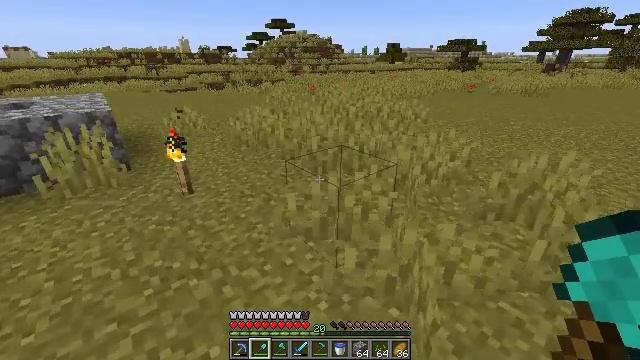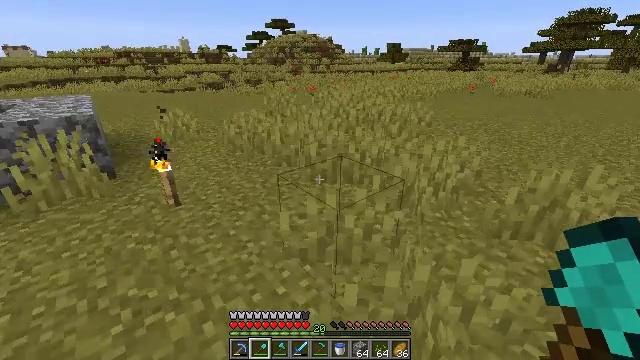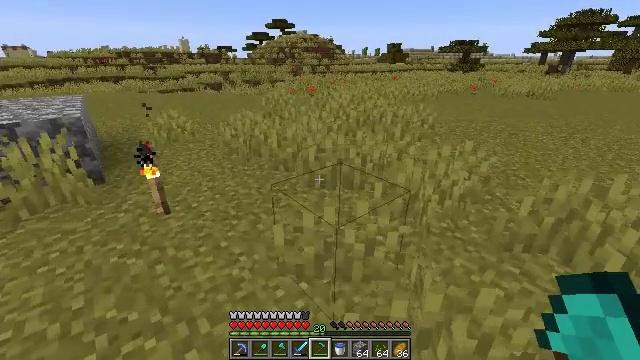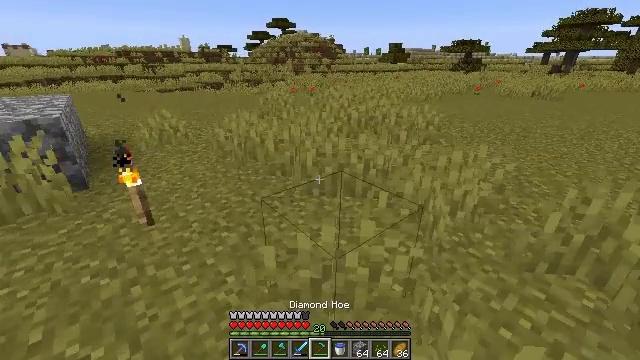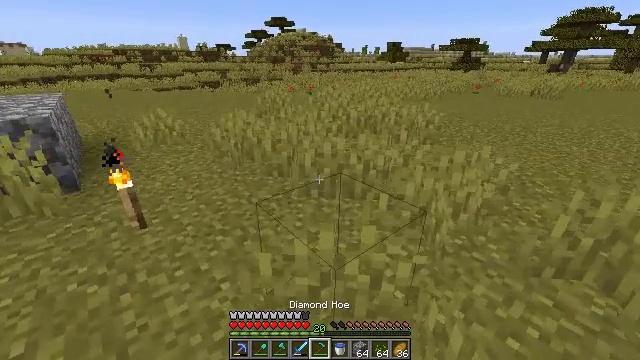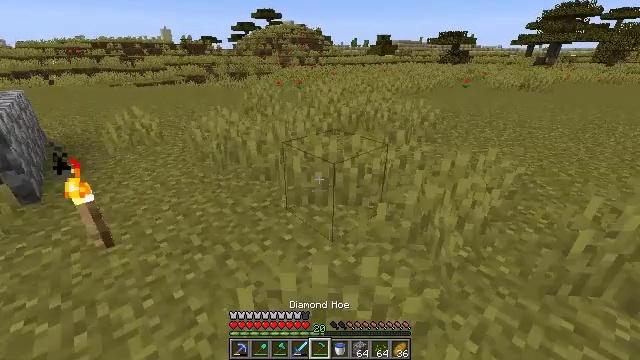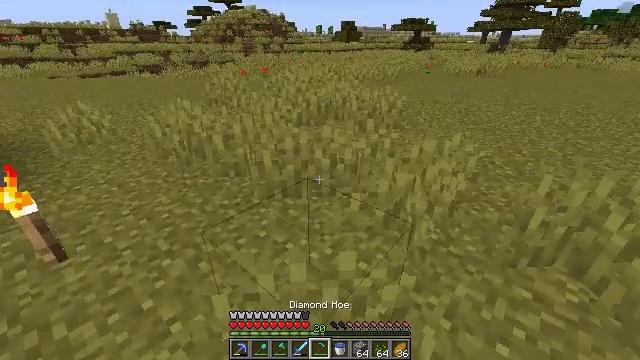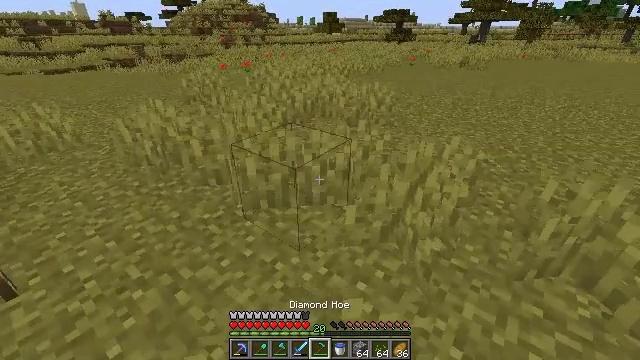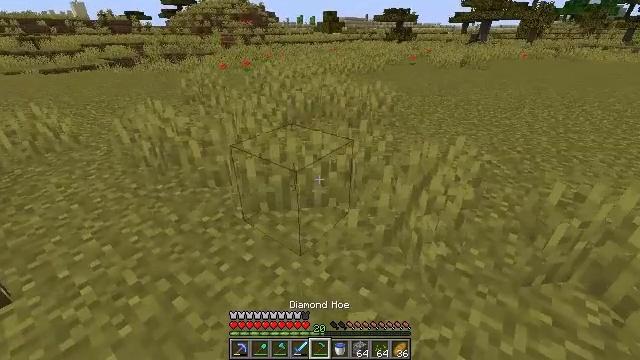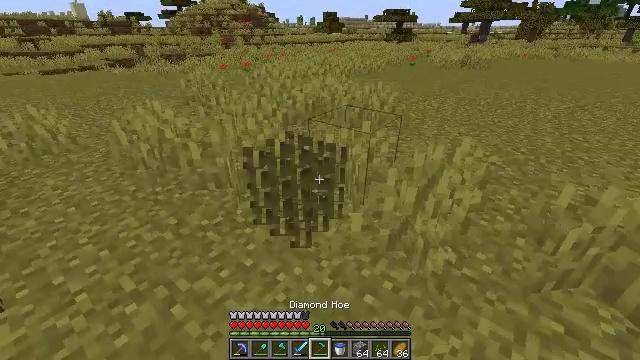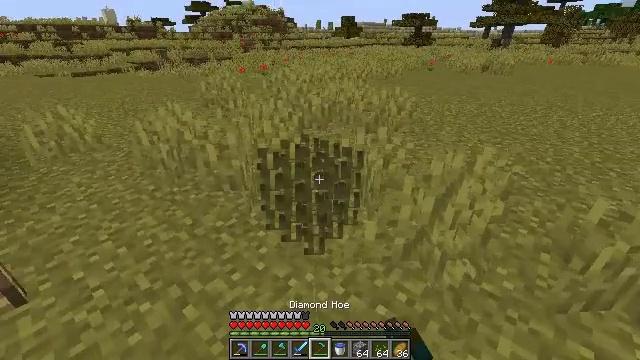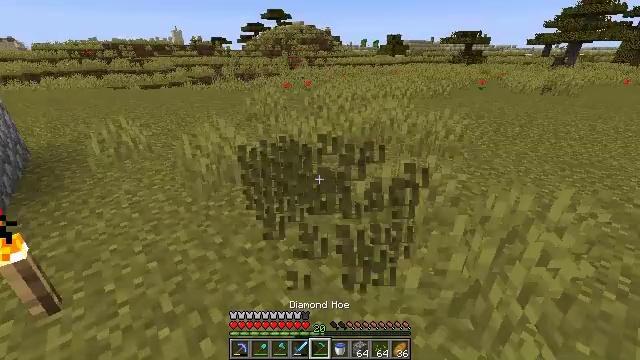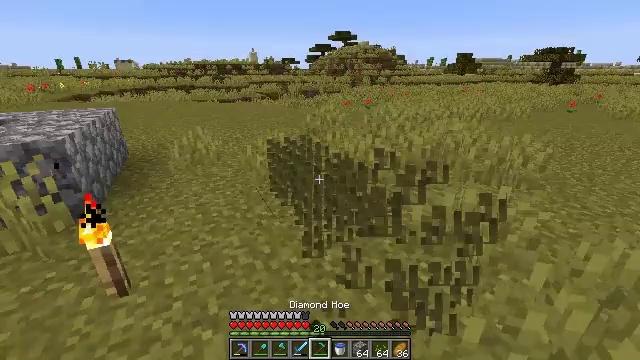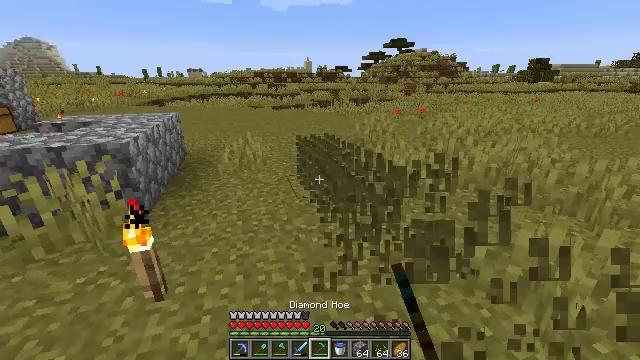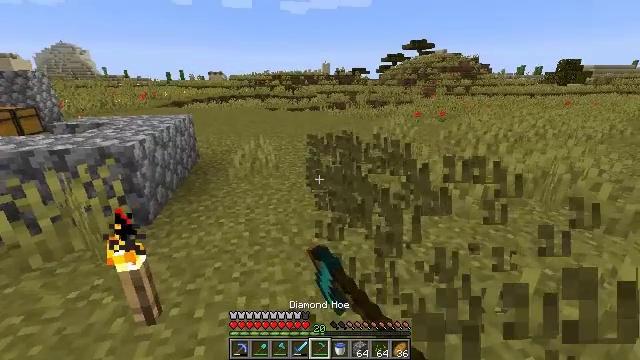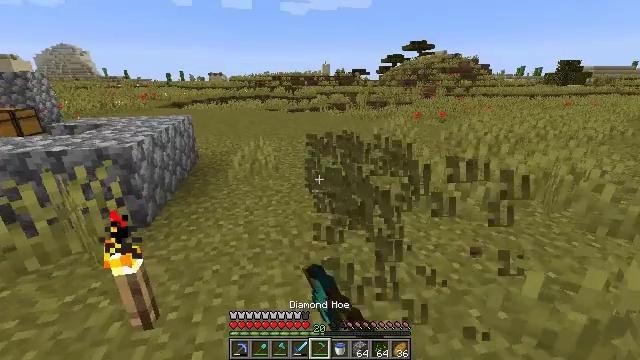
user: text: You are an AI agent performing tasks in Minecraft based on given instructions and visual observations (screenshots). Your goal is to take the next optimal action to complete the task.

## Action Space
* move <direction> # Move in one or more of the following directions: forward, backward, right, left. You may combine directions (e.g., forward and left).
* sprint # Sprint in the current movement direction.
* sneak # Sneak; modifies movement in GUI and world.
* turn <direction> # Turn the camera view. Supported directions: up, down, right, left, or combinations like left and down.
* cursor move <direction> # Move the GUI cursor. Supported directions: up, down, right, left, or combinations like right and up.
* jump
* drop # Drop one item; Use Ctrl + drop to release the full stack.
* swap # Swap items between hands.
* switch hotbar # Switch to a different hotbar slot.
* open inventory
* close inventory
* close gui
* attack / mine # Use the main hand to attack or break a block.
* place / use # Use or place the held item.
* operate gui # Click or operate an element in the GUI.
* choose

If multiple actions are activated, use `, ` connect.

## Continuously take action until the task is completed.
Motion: motion action
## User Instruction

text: Mine the grass in the plains.
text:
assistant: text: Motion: move forward
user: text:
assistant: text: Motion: move forward, switch to hotbar 5
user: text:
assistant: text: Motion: move forward, switch to hotbar 5
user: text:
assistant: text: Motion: move forward, switch to hotbar 5
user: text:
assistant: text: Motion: move forward, turn right and down, switch to hotbar 5
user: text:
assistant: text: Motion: move forward, turn right and down
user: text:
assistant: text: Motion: turn right and down
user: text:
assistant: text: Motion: no_op
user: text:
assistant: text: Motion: attack / mine
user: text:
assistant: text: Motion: move forward, turn left, attack / mine
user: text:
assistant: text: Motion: move forward, turn left and up, attack / mine
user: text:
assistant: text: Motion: move forward, turn left and up, attack / mine
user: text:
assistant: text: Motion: move forward, turn left and up, attack / mine
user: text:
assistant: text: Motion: move forward, turn left, attack / mine
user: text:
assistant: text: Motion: move forward and move left, attack / mine
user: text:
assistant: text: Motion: move forward and move left, attack / mine
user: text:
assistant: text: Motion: move forward and move left, turn right and up, attack / mine
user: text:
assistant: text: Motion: move forward and move left, turn right, attack / mine
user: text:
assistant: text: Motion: move forward and move left, turn right and down, attack / mine
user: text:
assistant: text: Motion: move forward and move left, turn right and down, attack / mine
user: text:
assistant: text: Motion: move forward and move left, turn right and down, attack / mine
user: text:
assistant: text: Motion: move forward, turn right, attack / mine
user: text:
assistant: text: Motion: move forward, turn right, attack / mine
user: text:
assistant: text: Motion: move forward, turn right and up, attack / mine
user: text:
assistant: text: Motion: move forward, attack / mine
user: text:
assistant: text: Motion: move forward and move left, turn left and up, attack / mine
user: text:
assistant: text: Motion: move forward and move left, turn left and up, attack / mine
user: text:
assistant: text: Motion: move forward and move left, turn left, attack / mine
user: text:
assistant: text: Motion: move forward and move left, turn left, attack / mine
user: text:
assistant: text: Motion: move forward and move left, turn left and down, attack / mine